Question: On my website I wanna jump to another page by clicking on a name. That works fine. But I want to show the name under the same class-definitions. No blue text and no underline. How do you that?
'''
<td class="titel_artiest"> <%: item.Titel%><br />&nbsp;&nbsp;&nbsp;&nbsp;
<a class="titel_artiest" href="<%= Url.Action("Index", "Hitdossier", new { AArtiest = item.Artiest }, null) %>"><%: item.Artiest %></a></td>
'''

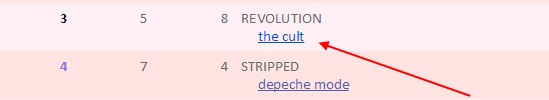
Answer: This is a css-problem, not a C# one.
Just edit the relevant css for the site to include something like this:
'''
a.titel_artiest {
text-decoration:none:
color: #000; // replace with correct color
// etc
}
'''
Note the 'a.' here - your problem is probably that you currently have some other element type (like 'div', 'span' or 'ul') defined for the styling of class 'titel_artiest', but not the link-tag 'a'.